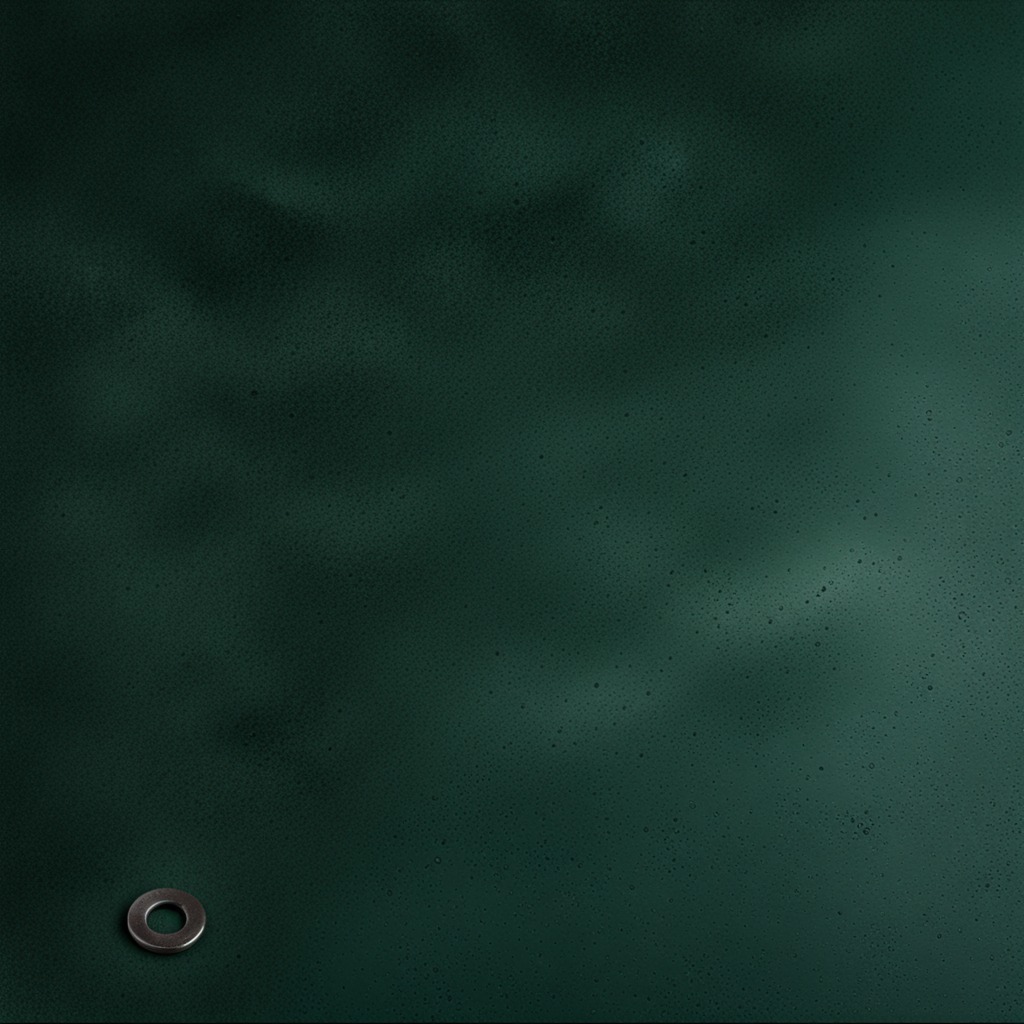
A flat metal washer lies on a clean granite tabletop covered with a green rubber mat inside a workshop at night dim ambient light soft shadows worn but beneath the mat